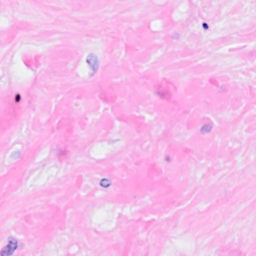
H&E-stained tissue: Breast